Question: How can I achieve a clean separation between 2 viewports?
I have 2 viewports, one takes full screen length, the other one needs to be less or equal to a quarter of the screen size (I want it to be a map). The problem is they keep interfering, I get to see in the small viewport content from the big one.
Here's the 'display()' function I'm using:
'''
glClear(GL_COLOR_BUFFER_BIT | GL_DEPTH_BUFFER_BIT);
glEnable(GL_LIGHTING);
glMatrixMode(GL_PROJECTION);
glLoadIdentity();
glViewport(0,0,newWidth,newHeight);
gluPerspective(45,(float)newWidth/(float)newHeight,0.2,500);
//setup view
glMatrixMode(GL_MODELVIEW);
glLoadIdentity();
camera.render(crntMode, radiusNew);
//ground
glColor3f(0.5,0.5,0.5);
draw_ground(50,50,2,2,-2);
...
...
...
glMatrixMode(GL_PROJECTION);
glLoadIdentity();
glViewport(newWidth / 2, newHeight / 2, newWidth / 2, newHeight / 2);
gluPerspective(45,(float)newWidth/(float)newHeight,0.2,500);
glMatrixMode(GL_MODELVIEW);
glLoadIdentity();
camera.render(mini_map, radiusNew);
//ground
glColor3f(0.5,0.5,0.5);
draw_ground(50,50,2,2,-2);
...
...
...
//swap buffers
glutSwapBuffers();
'''

Both viewport cameras are following the character, one from a third person perspective, the other one from top up. It might be harder to see, but the background from the mini-map viewport is interfering with large one (the large on is acting almost as a background for the mini-map). Sometimes the large viewport covers the small viewport.
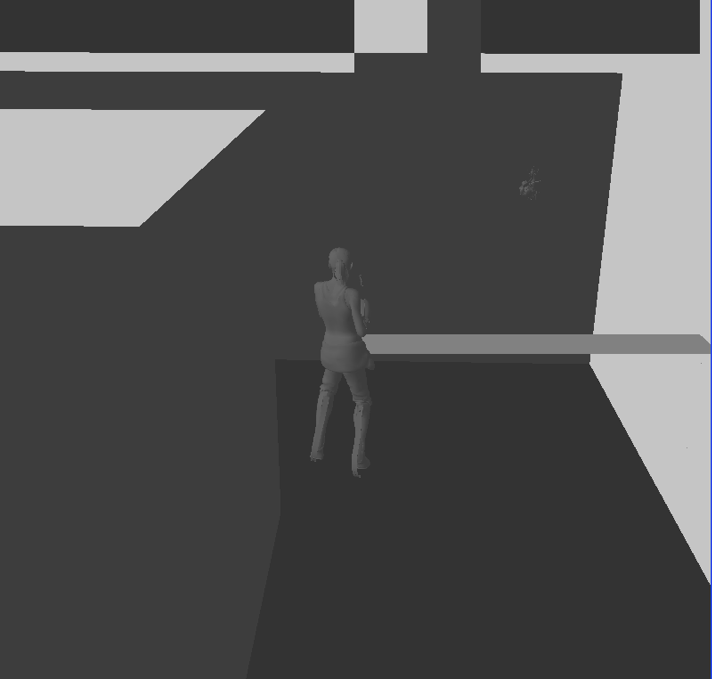
Answer: Viewports aren't mini-windows. The viewport is nothing more than a location in the main window where rendering takes place. All rendering still happens in the same framebuffer. The problem happens because both viewports are using the same depth buffer. OpenGL doesn't know that you want the depth in the larger scene to affect the rendering in the smaller one. It's all just one scene, one framebuffer, to OpenGL.
There are many ways to correct this, all with different performance implications/OpenGL requirements:
1. Clear the depth buffer between rendering the two scenes with glClear(GL_DEPTH_BUFFER_BIT);. This is the simplest, but the most costly in terms of performance. I only list it here for the sake of completeness; you should instead use:
2. Draw your big scene first. Then set the viewport to the smaller scene. Turn off depth testing, but leave glDepthMask on. Then draw a screen-aligned quad who's Z is -1, where the extents of the quad are [-1, 1] in X and Y. The matrices should be identity for both the projection and modelview matrices. This will effectively clear the depth for a part of the scene. Don't forget to turn depth testing on after drawing the quad. Also don't forget to repair your matrices if needed. This will only work if you're drawing to every pixel of the new viewport (unless you set the quad's color to the intended background color).
3. Draw your big scene first. Then use glScissor to set the scissor box to the smaller scene, and use glEnable(GL_SCISSOR_TEST) to enable scissoring. After that, clear the depth buffer with glClear(GL_DEPTH_BUFFER_BIT). Then disable the scissor test and render the smaller scene. This is like #2, except you don't have to draw a screen-aligned quad. glClear respects the scissor box when scissor testing is enabled, so it will only clear the scissored area. I offer this as an alternative instead of the suggested mechanism because OpenGL implementations can get the glClear and glScissor behavior wrong. This should be the preferred mechanism.
4. Employ the depth range. This can affect the quality of your scene, but it will likely be the fastest (note: you shouldn't care unless you have a real reason to care. That is, only do this if profiling shows that performance is a problem). For your main scene, use glDepthRange(0.1, 1.0); for your small scene, use glDepthRange(0.0, 0.1). This effectively means that all of the depth values for the small scene will be in front of all of the depth values of the large scene. However, it also means that your large scene will have less depth precision, so z-fighting may be evident. You can move the 0.1 around as you see fit; you can split the range in half with 0.5, but I personally advise against it. The small scene is less important and z-fighting is less important in the smaller resolution. So you should give more precision to the most important scene.
5. Render the small scene to an FBO and blit it to the screen. This is the simplest to reason about. Just create some renderbuffers, one for color and one for depth. Stick them in a framebuffer object. Render your small scene there. And then use glBlitFramebuffer to draw it to the location you want in the default framebuffer.
There are other methods, like employing the stencil test, but these are the ones you could rely on.